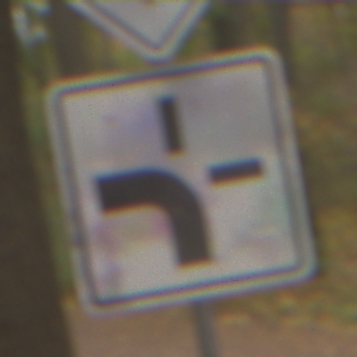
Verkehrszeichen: VerlaufVorfahrtsstrasse1
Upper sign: Vorfahrtsstrasse
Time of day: Midday
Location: Outdoor (Nature)
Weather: Overcast
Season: NotSpecified
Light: Natural